Question: How can i use my while loop conditions to loop through axis of subplots. I am very new to python. I have written a code where i plot the data based on some conditions in a while loop. The code works fine for plotting individual plots but when i have to plot all in one plot like subplots, i don't know how can i index that every time one round of plotting is finished the axis index should change and the next plotting is done on different index. As in the image it can be seen, the first row is plotted and rest everything is plotted all over again as the loop has no condition to go for axis indexing. How can i achieve is that every time the value of i,j.l,m in the code is incremented, the plots should move to next row in subplot figure.[]
'''
import matplotlib.pyplot as plt
import xarray as xr
file="/home/arjun2516/hlrn/JOBS/cy_topo_ref4hr2/OUTPUT/cy_topo_ref4hr2_av_3d.002.nc"
Data=xr.open_dataset(file)
l=150
m=300
i = 75
j = 175
while i and j < 700 and l and m < 800 :
fig,axs = plt.subplots(ncols=3, nrows=3,figsize=(20,20))
Data.zusi[i:j,75:175].plot.contourf(ax=axs[0,0])
print(i,j)
# plt.show()
Data.zusi[l:m,250:400].plot.contourf(ax=axs[0,1])
# plt.show()
Data.zusi[l:m,450:600].plot.contourf(ax=axs[0,2])
# plt.show()
i += 200
j += 200
l += 200
m += 200
print(i,j)
print('ok')
'''
I tried to introduce a for loop inside the while loop but it was also producing same results.
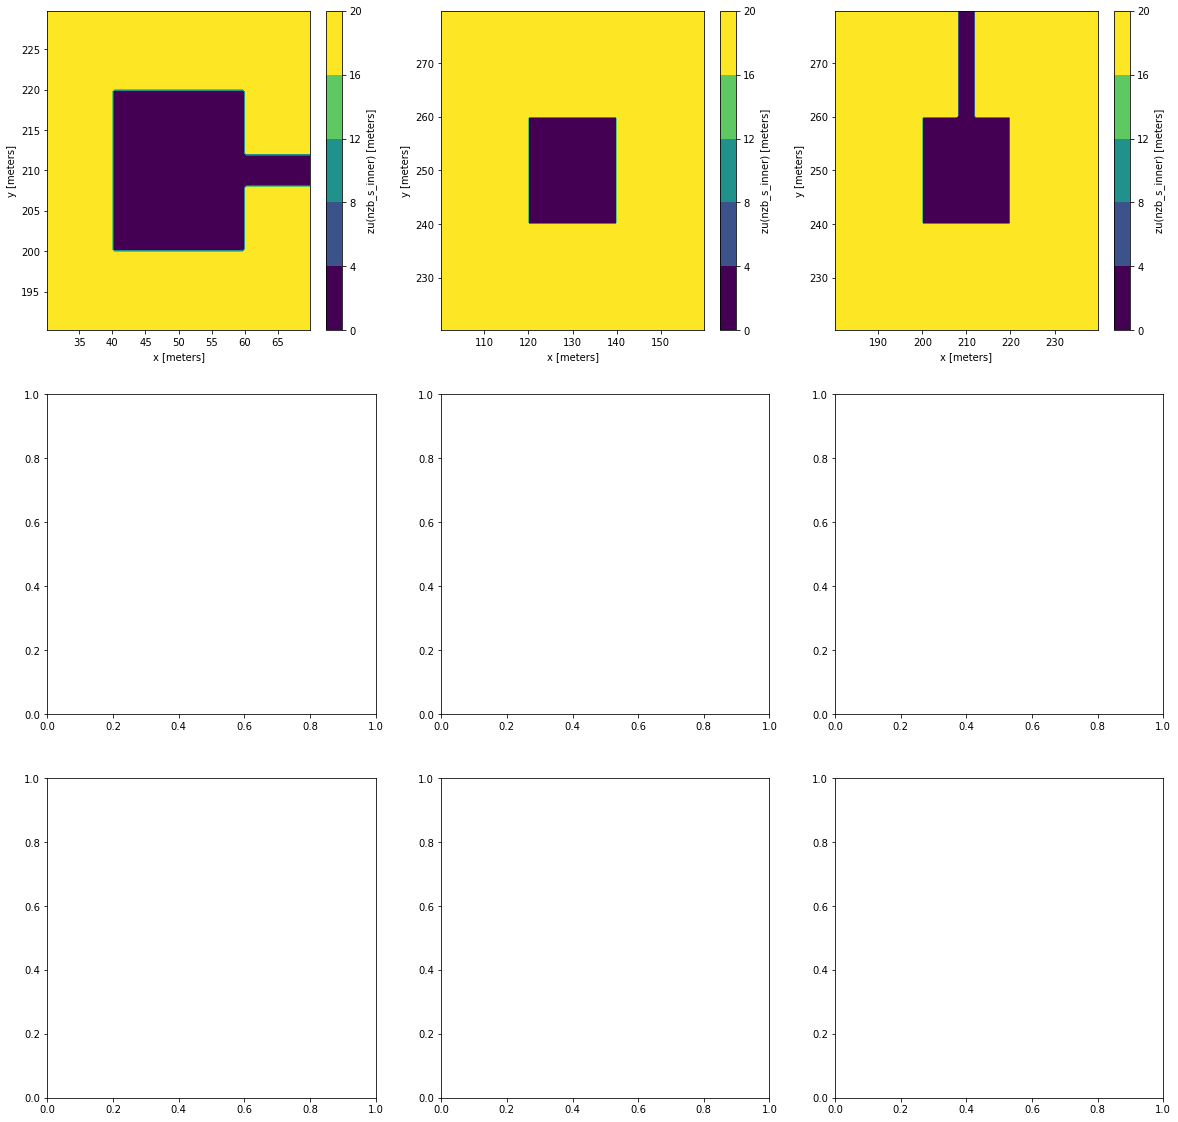
Answer: There is several problems in your code:
1. You are creating a new figure object (containing the grid of subplots) in every loop iteration, so the plots from different iterations will end up in different figures. Move the plt.subplots command before the loop.
2. In order to plot onto the axis of a different row in each loop iteration, you need an axis index that starts at zero (that is, indexing the first row) and is incremented in each iteration.
With these changes, your code becomes:
'''
l=150
m=300
i = 75
j = 175
fig,axs = plt.subplots(ncols=3, nrows=3,figsize=(20,20))
ax_idx = 0
while i and j < 700 and l and m < 800 :
# Select axis based on the axis index
Data.zusi[i:j,75:175].plot.contourf(ax=axs[ax_idx,0])
print(i,j)
# plt.show()
Data.zusi[l:m,250:400].plot.contourf(ax=axs[ax_idx,1])
# plt.show()
Data.zusi[l:m,450:600].plot.contourf(ax=axs[ax_idx,2])
# plt.show()
i += 200
j += 200
l += 200
m += 200
# Increase the axis index
ax_idx += 1
print(i,j)
'''
Note that you could also simplify your code by using a for loop. I would also highly recommend using 'xarray''s capabilities for <URL>, in this case 'isel'. It makes the code a little bit more verbose, but much more understandable.
'''
n_rows = 3
fig,axs = plt.subplots(ncols=3, nrows=n_rows, figsize=(20,20))
ax_idx = 0
for ax_idx in range(n_rows):
# Compute the index values
l = 150 + ax_idx * 200
m = 300 + ax_idx * 200
i = 75 + ax_idx * 200
j = 175 + ax_idx * 200
# Index array based on named dimensions and plot it
Data.zusi.isel(x=slice(i, j), y=slice(75, 175)).plot.contourf(ax=axs[ax_idx, 0])
Data.zusi.isel(x=slice(l, m), y=slice(250, 400)).plot.contourf(ax=axs[ax_idx, 1])
Data.zusi.isel(x=slice(l, m), y=slice(450, 600)).plot.contourf(ax=axs[ax_idx, 2])
print(i,j)
'''